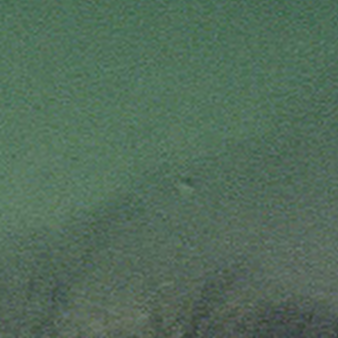
Label: other